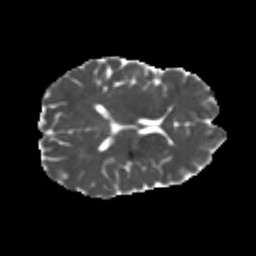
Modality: MD
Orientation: axial
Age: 20
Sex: male
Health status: healthy
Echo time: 0.074 s